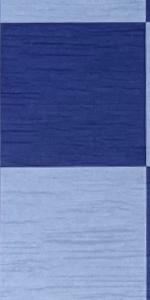
Label: Empty